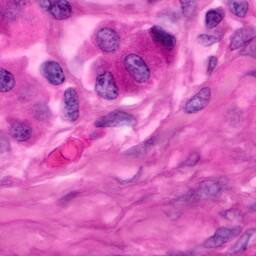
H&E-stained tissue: Pancreatic